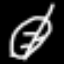
Label: leaf